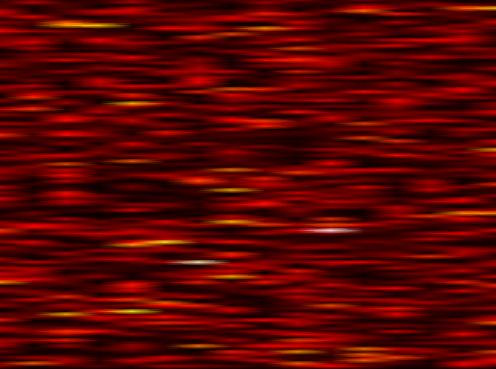
Label: WOLA